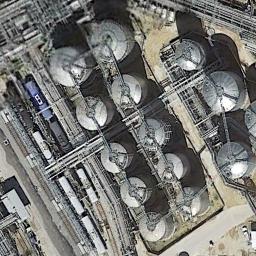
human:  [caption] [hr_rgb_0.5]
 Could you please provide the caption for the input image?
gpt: There are many buildings of different sizes next to the storage tanks .

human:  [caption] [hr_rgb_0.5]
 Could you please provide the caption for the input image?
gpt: There are many neatly arranged storage tanks and many pipelines in the factory .

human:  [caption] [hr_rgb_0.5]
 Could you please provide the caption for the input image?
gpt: There are many storage tanks on the bare land .

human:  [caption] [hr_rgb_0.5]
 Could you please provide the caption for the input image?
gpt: There are three white storage tanks and three silver storage tanks .

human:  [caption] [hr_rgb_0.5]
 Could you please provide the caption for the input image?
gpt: There are some storage tanks and pipelines .